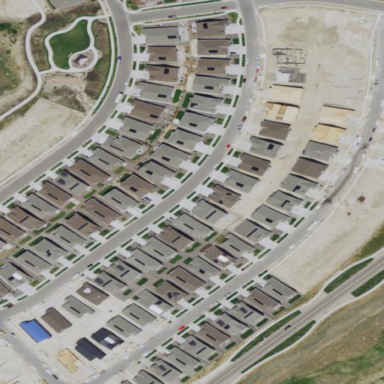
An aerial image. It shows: Single-family residential area.